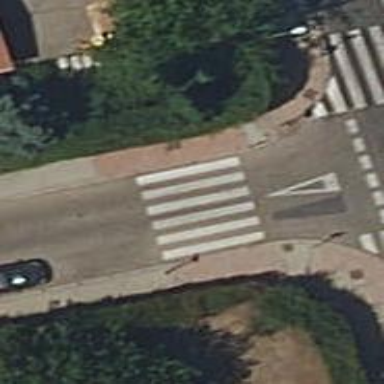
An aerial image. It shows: Uncontrolled crossing on the road.